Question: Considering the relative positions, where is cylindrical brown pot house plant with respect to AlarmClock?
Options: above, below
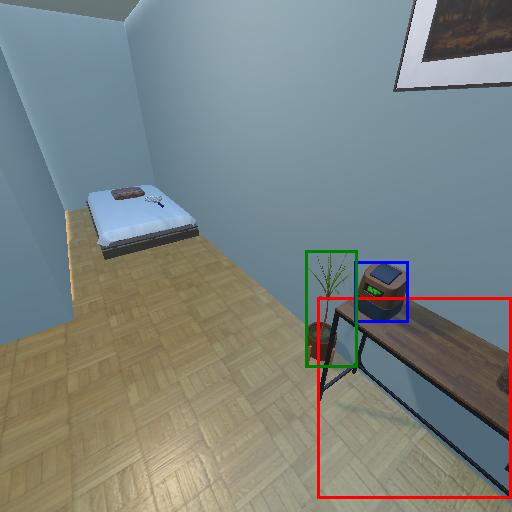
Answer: above